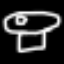
Label: mushroom